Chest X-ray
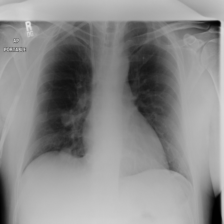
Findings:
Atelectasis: negative
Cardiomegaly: negative
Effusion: negative
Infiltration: negative
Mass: positive
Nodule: negative
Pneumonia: negative
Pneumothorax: negative
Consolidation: negative
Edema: negative
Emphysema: negative
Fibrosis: negative
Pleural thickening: negative
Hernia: negative